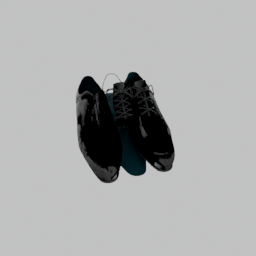
Label: people